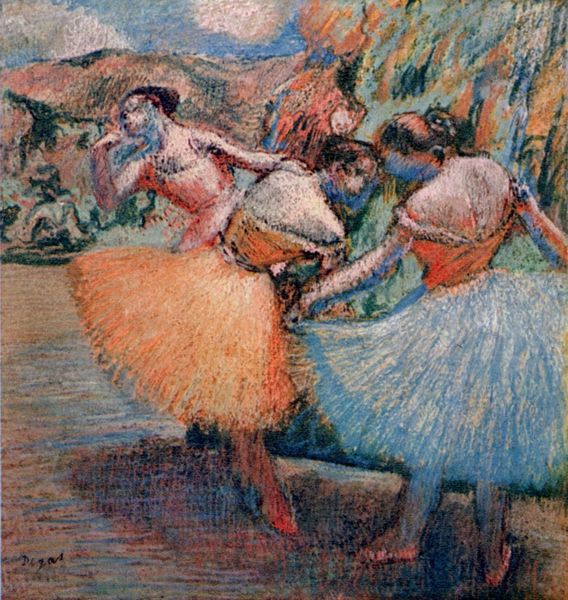
Titel: Drei Tänzerinnen
Künstler: Edgar Degas
Standort: København
Institution: Ordrupgaardsamlingen
Schlagwörter: baum, berg, blau, gemälde, hand, himmel, kopf, schatten, weiß, wolken, frauen, grün, impressionismus, landschaft, mädchen, ocker, ausschnitt, bewegung, braun, bunt, degas, edgar degas, elegant, frankreich, frau, frisur, geste, haar, hintergrund, kleid, kleider, kreide, licht, orange, pastell, rücken, schwarz, zeichnung, rot, wolke, malerei, rock, tanz, arm, arme, gesicht, halten, knoten, spitze, gesten, signatur, vorhang, hügel, boden, land, haare, drei, bühne, musik, tanzen, tänzerin, tänzerinnen, gebeugt, rosa, schulter, schultern, wald, zart, rund, beine, spanien, bein, dutt, farbig, füße, balett, ballerina, ballerinas, ballet, ballett, haltung, probe, röcke, schuhe, spitzenschuhe, tutu, tüll, tütü, üben, pointilismus, farben, fels, farbe, platz, van gogh, aufwärmen, ballettschuhe, dehnen, training, vorbereitung, beobachter, wild, monet, glanz, manet, stimmung, geneigt, roh, kohle, kontur, schraffur, konturen, flüstern, kostüme, kulisse, schemen, tänzer, anmut, anmutig, grazil, rücke, impressionist, farbenfroh, vorbereiten, proben, rot blau, einfall, grazie, ballettänzer, tanzschritt, balerinas, schläppchen, tänzerinne, aufwämung, balletttanz, impressionisus, passaro, schutlern, tül, tanzen ballet